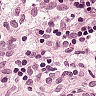
Metastatic tissue present: no